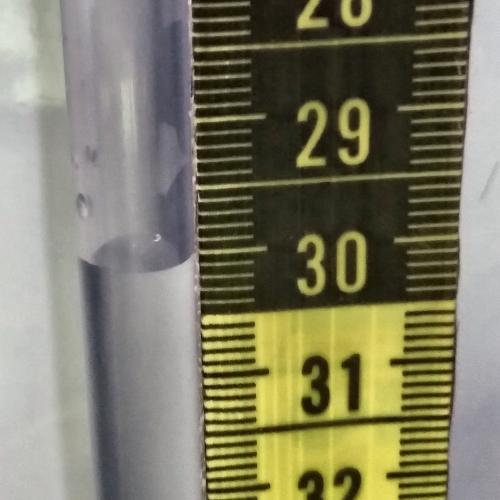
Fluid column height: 30.1 cm